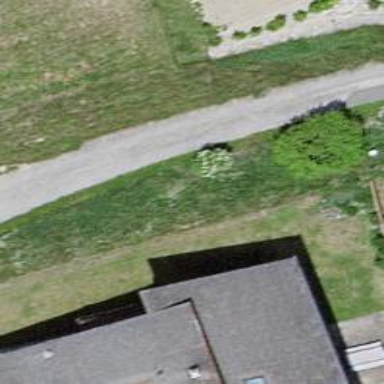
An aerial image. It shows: Driveway leading to service road.